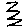
Label: zigzag